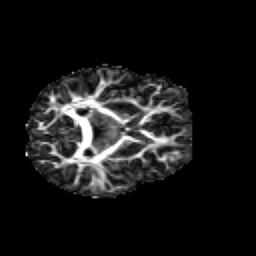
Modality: FA
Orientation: axial
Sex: female
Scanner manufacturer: siemens
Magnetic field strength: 3 T
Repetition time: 5 s
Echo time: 0.071 s